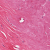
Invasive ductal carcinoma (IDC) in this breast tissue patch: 0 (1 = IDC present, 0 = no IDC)